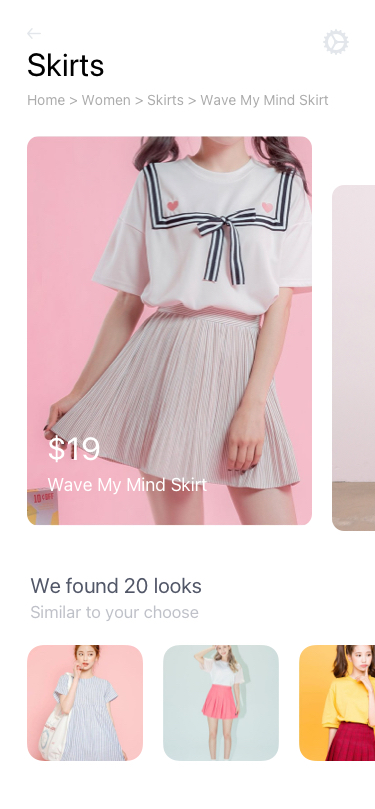
Text in this UI design:
Wave My Mind Skirt
$19
We found 20 looks
Similar to your choose
Skirts
Home > Women > Skirts > Wave My Mind Skirt